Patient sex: F
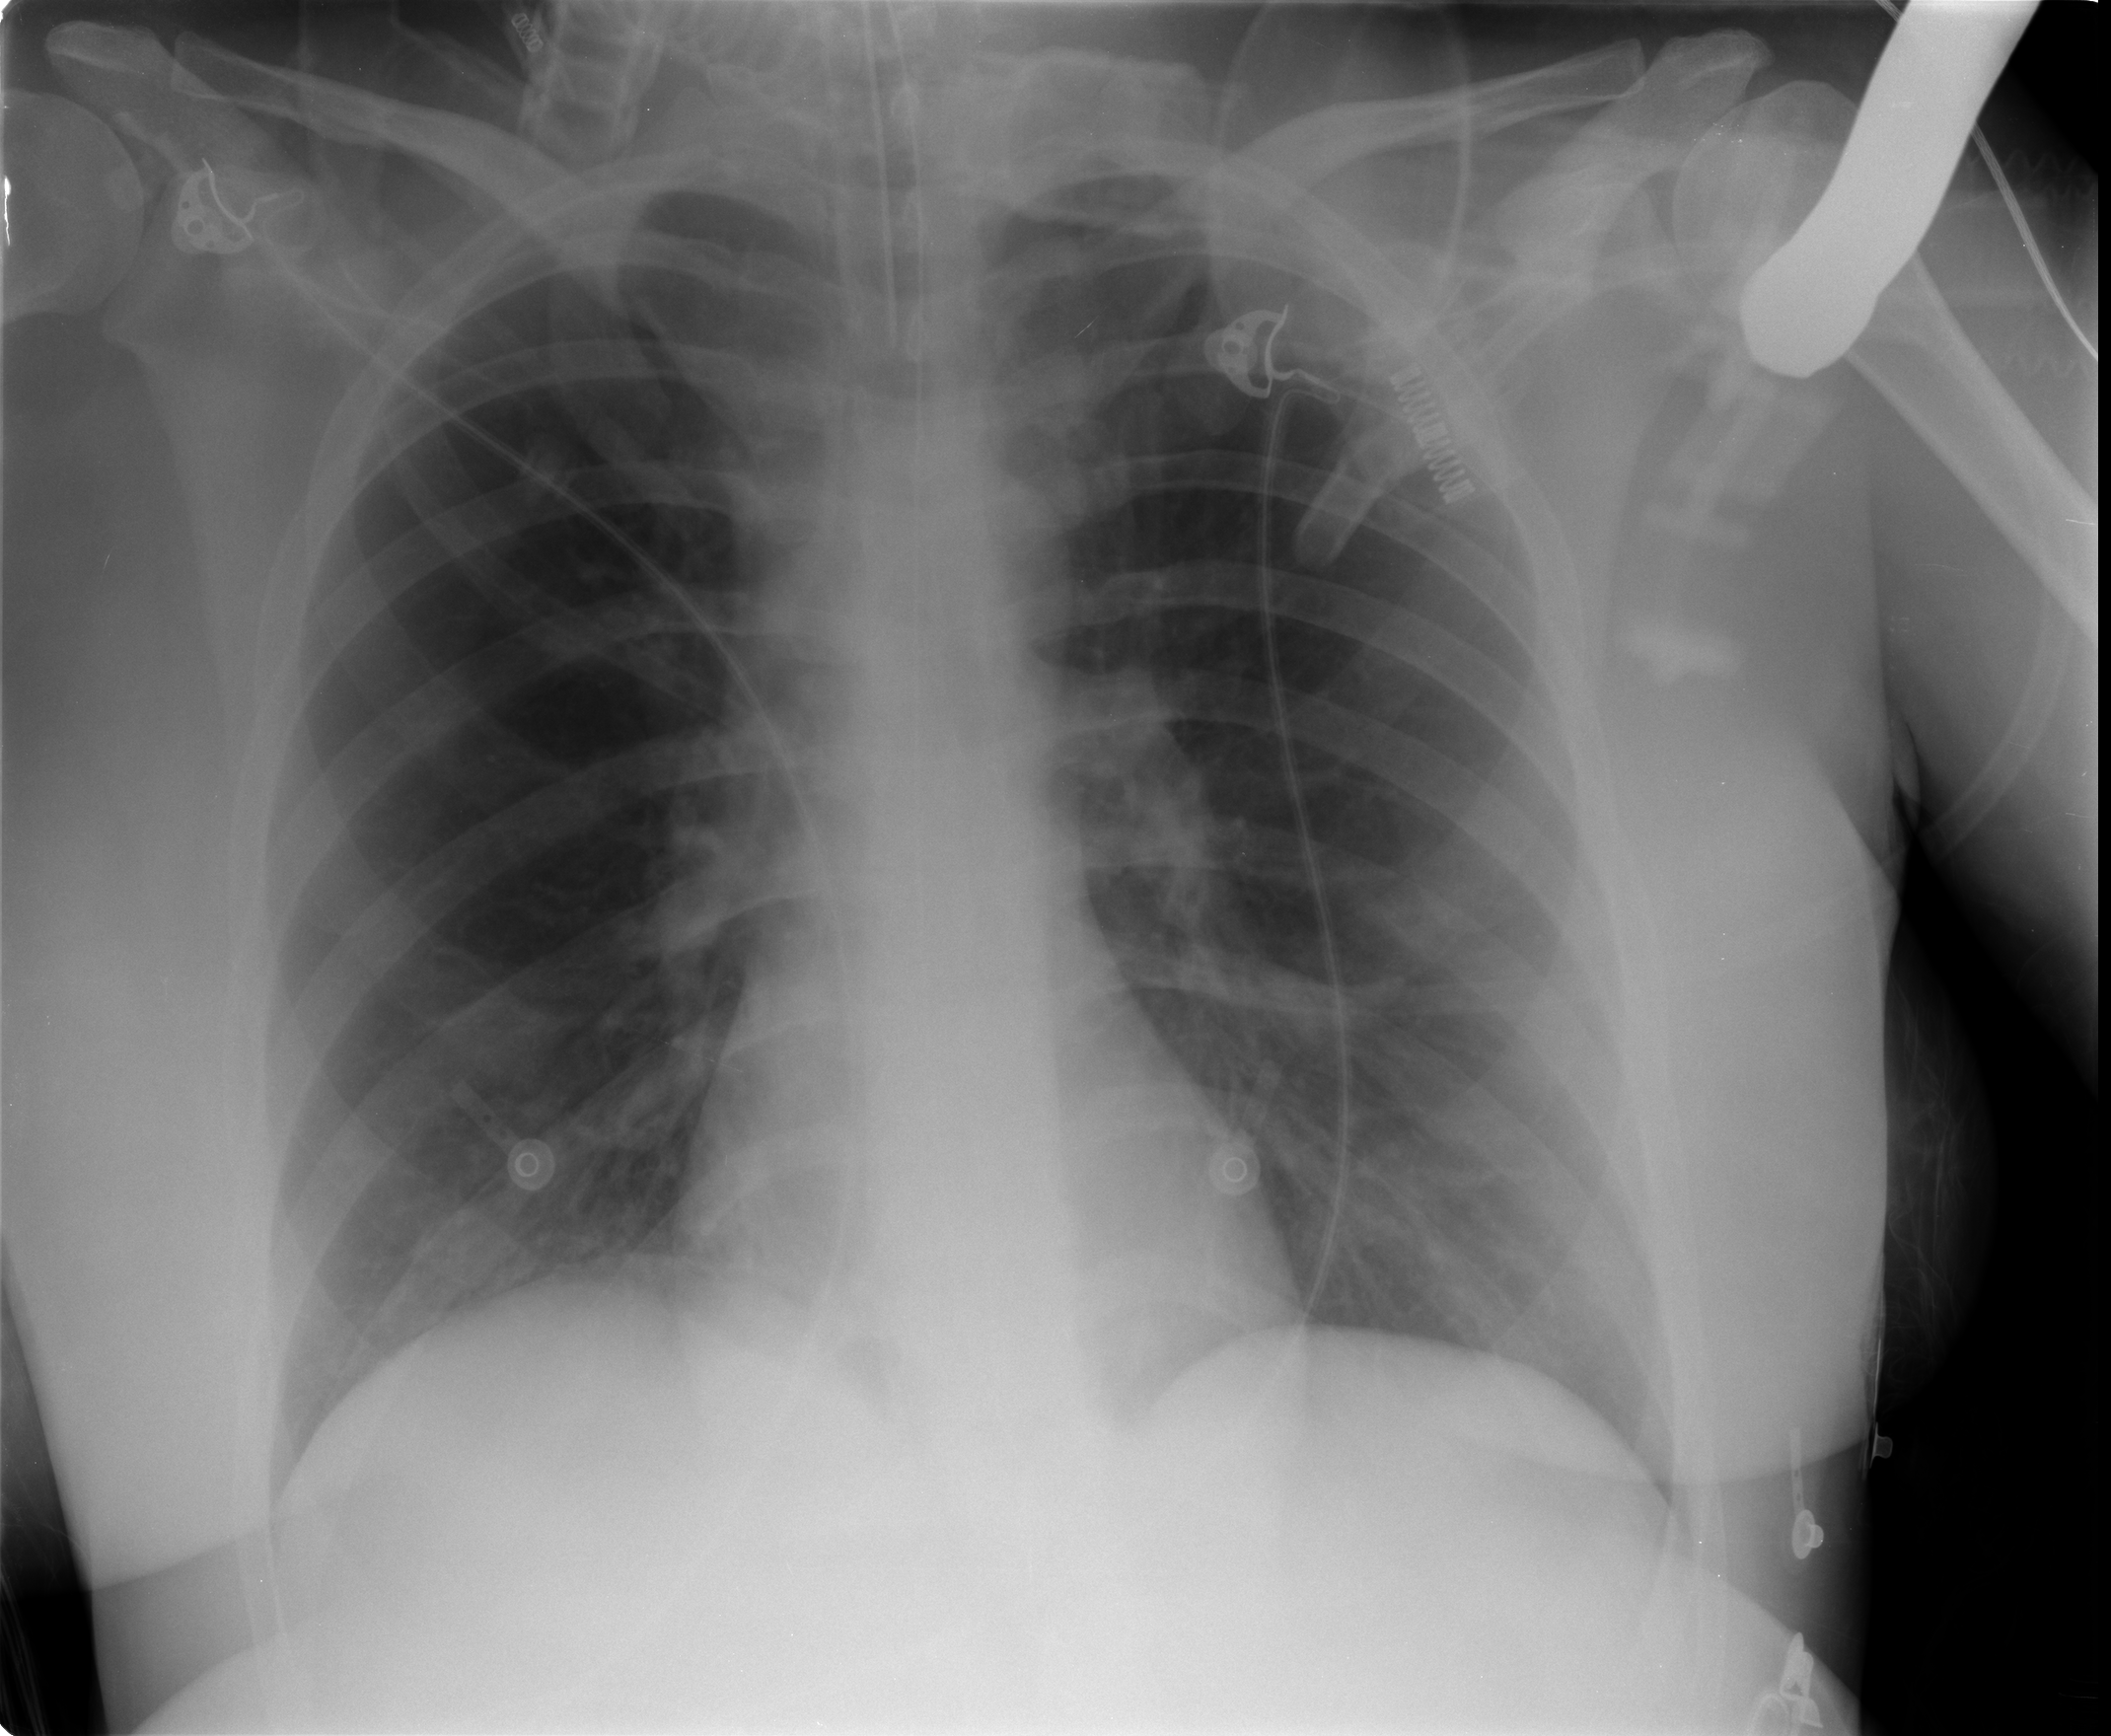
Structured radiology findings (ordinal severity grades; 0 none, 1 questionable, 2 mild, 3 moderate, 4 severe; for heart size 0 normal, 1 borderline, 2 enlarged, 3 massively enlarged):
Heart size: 0
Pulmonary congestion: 0
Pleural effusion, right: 0
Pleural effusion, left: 0
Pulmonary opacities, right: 0
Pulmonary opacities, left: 0
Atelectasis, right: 1
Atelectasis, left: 1